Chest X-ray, AP view. Patient: 38 years old, sex M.
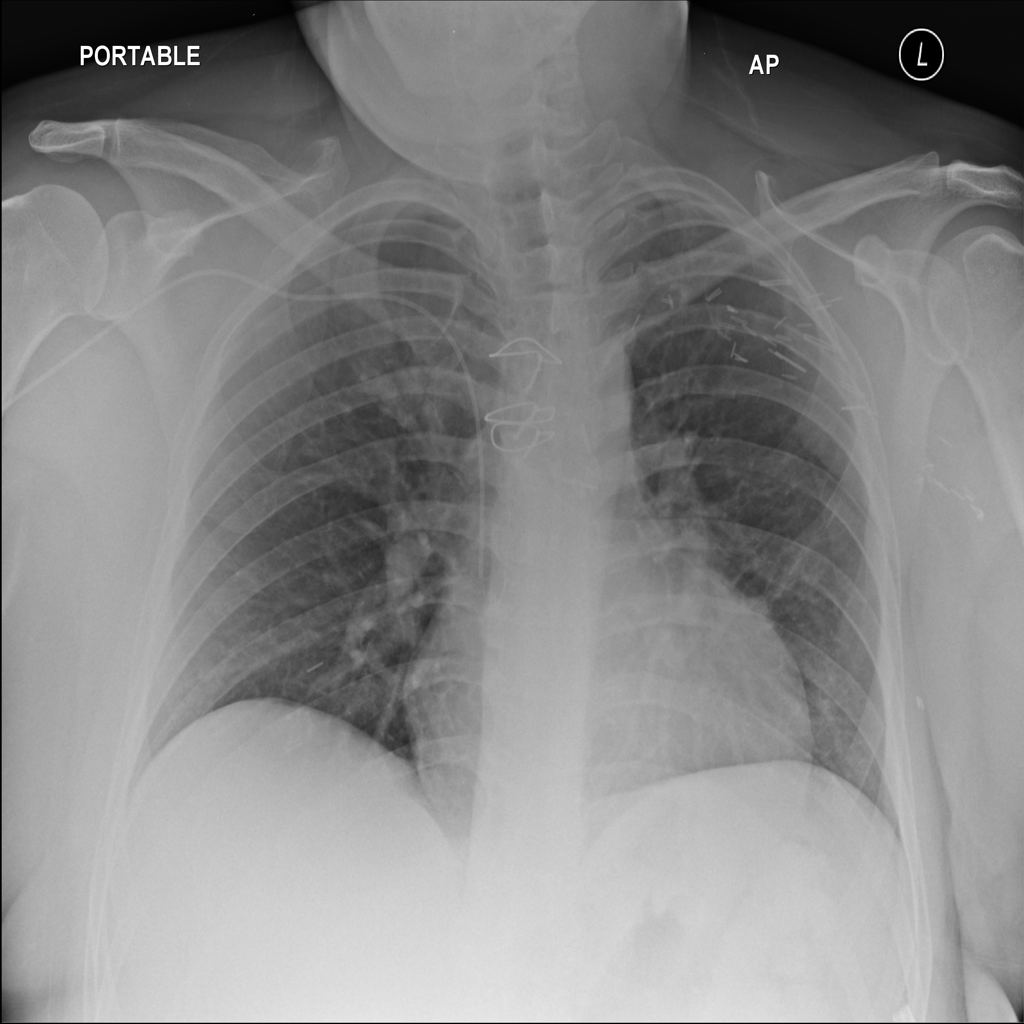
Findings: No Finding